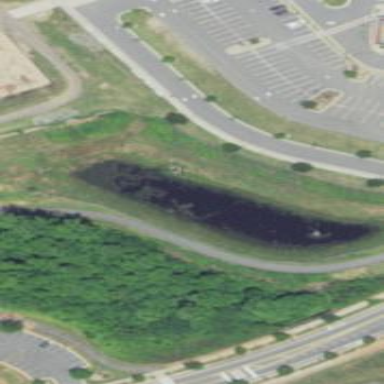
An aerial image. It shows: Stormwater basin with natural water.